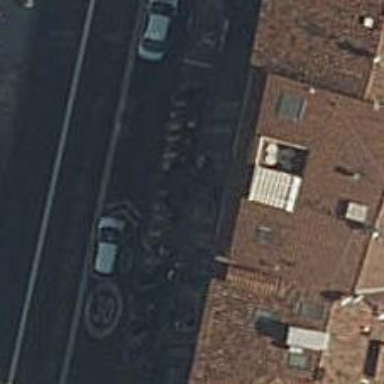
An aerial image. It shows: Motorcycle parking facility.